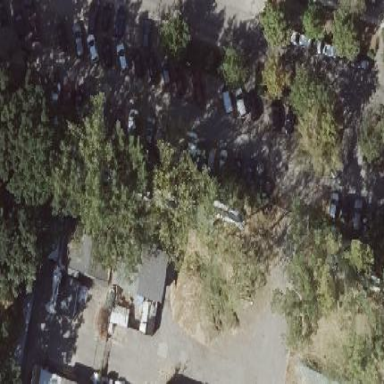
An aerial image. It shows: Street side parking on concrete surface.